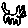
Label: cat